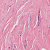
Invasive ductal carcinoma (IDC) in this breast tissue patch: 0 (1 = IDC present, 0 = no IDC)